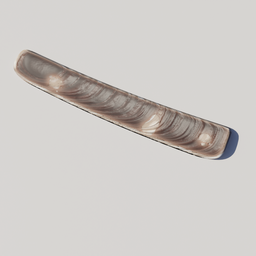
Label: animals